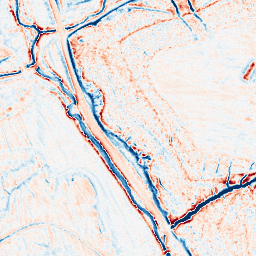
Category: edge_preserving
Decomposition family: anisotropic_diffusion
Decomposition parameters: iterations: 50
kappa: 10
gamma: 0.05
Upsampling method: edge_directed
Upsampling parameters: scale: 2
Upsampling scale: 2